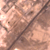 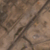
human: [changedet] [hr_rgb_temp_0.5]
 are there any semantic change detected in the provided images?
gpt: A new road appears in the area.